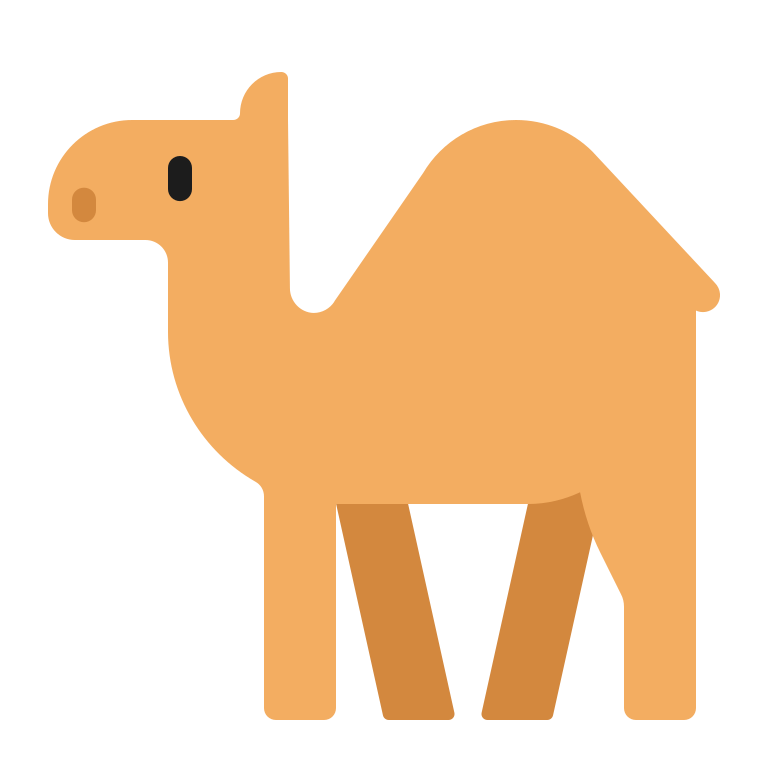
camel flat